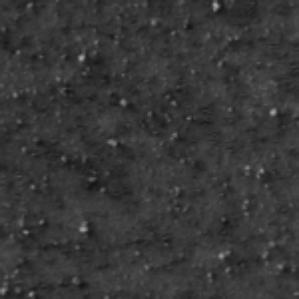
Label: frost